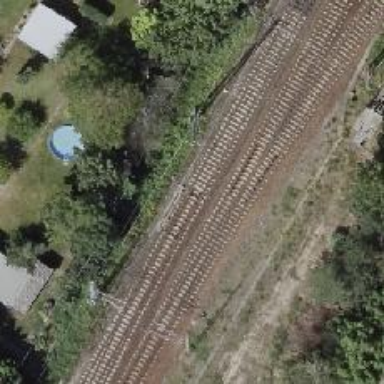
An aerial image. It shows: Railway with electrified contact lines.